Current action and preconditions to check: path_clear

Your task: For each precondition in the list above, predict whether it will hold at this action.

Consider the current scene as observed from the mobile robot's camera, and analyze the predicted future states of all dynamic agents (e.g., people, animals, vehicles, or any moving entities) within the NEXT SECOND.

IMPORTANT: Only answer "very likely" if you are absolutely certain—based on strong, clear evidence—that a dynamic agent will violate the precondition in the predicted future state. Do NOT answer "very likely" for unlikely, ambiguous, or low-probability risks.

Ask yourself for each precondition: Is there a high probability, with clear and convincing evidence, that the predicted future states of any dynamic agent will interfere with the predicted future state of the currently executing action within the NEXT SECOND, causing that precondition to fail?

Assess the risk level based on these predictions. Use "likely" or "very likely" if motions create a clear risk of interference.

Use "neutral" or "improbable" if agents are nearby but their predicted paths are clearly diverging or non-conflicting.

Failure Risk Categories: "very improbable", "improbable", "neutral", "likely", "very likely"

Answer Format: Output ONLY the probability_of_failure value from these categories: "very improbable", "improbable", "neutral", "likely", "very likely"

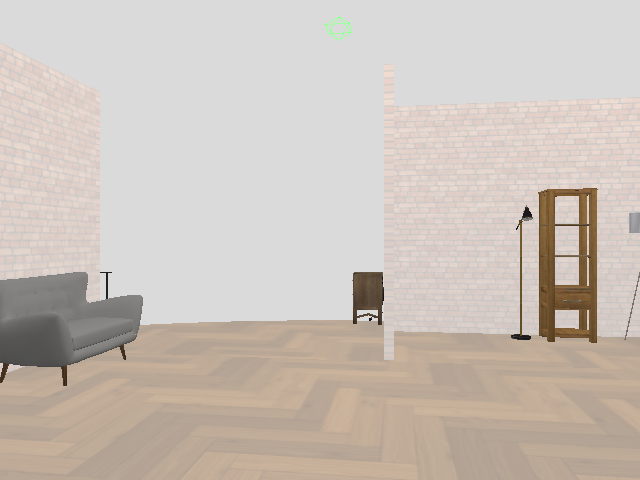

Answer: very improbable